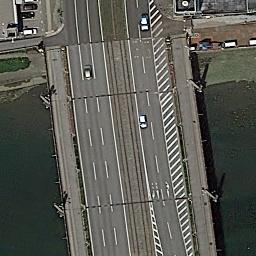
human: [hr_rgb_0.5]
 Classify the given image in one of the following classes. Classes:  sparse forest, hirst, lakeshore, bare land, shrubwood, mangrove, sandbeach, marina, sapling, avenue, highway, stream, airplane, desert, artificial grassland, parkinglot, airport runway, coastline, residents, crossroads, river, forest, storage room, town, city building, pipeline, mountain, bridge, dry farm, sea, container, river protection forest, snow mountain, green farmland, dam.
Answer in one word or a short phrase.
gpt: bridge